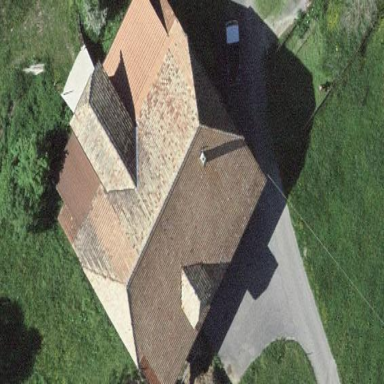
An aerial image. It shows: Farm building with gabled roof.